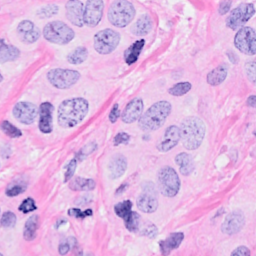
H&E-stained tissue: Breast